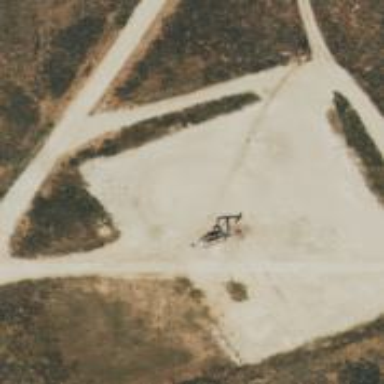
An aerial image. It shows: Petroleum well.